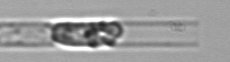
Label: Dactyliosolen_blavyanus